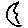
Label: moon